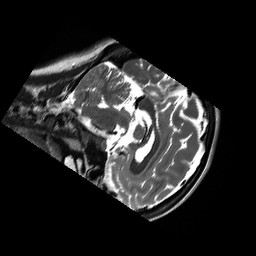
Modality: T2w
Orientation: sagittal
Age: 22
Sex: female